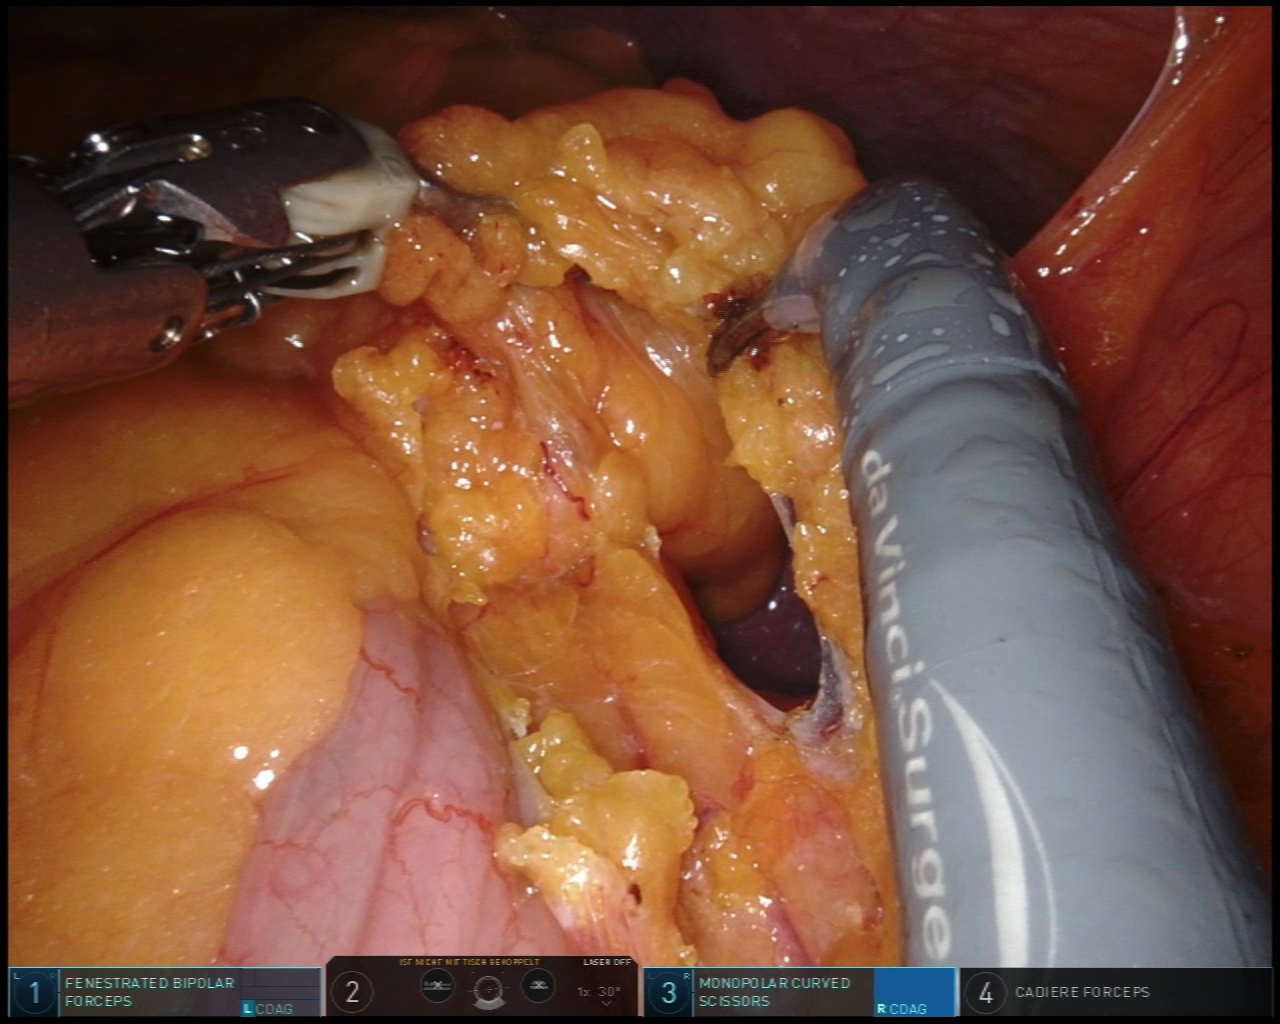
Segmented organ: spleen
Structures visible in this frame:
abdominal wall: yes
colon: yes
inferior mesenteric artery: no
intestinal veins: no
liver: no
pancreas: no
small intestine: no
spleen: yes
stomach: no
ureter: no
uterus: no
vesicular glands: no